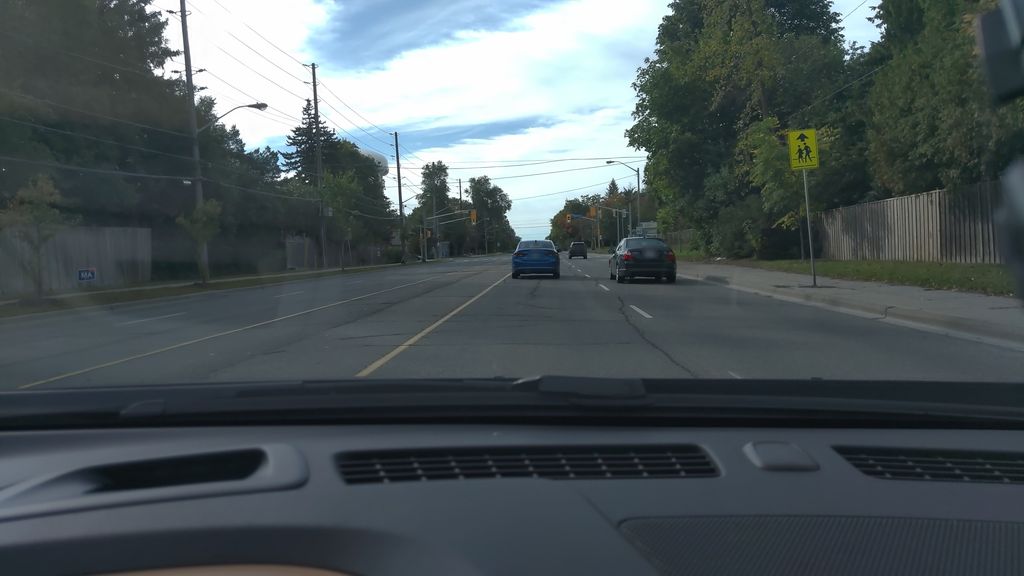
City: toronto